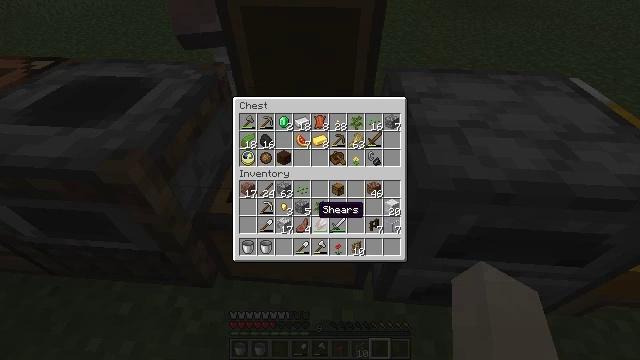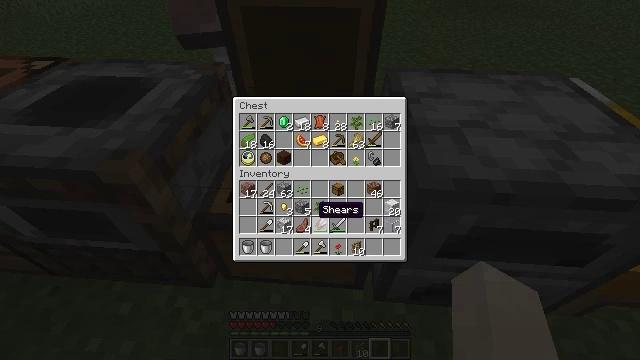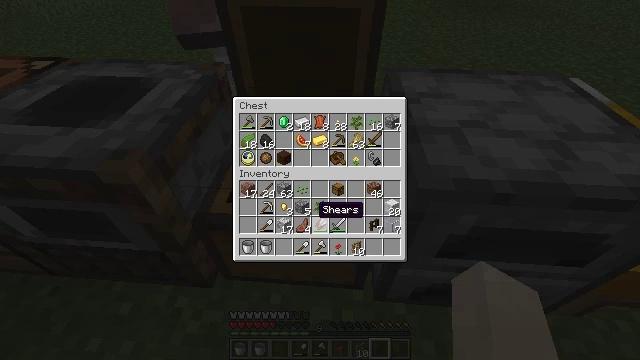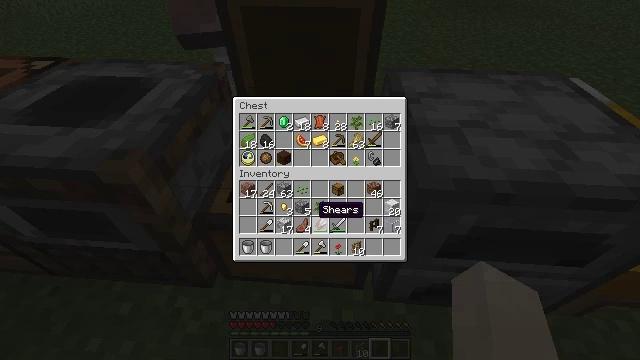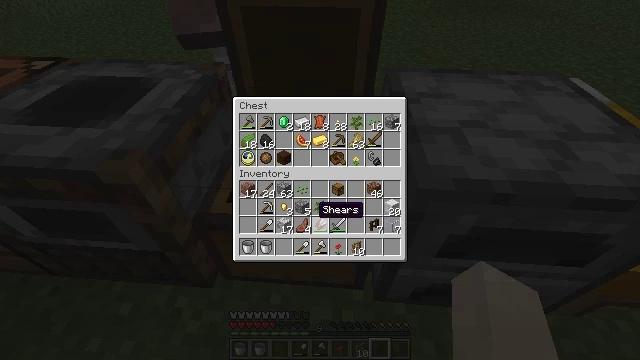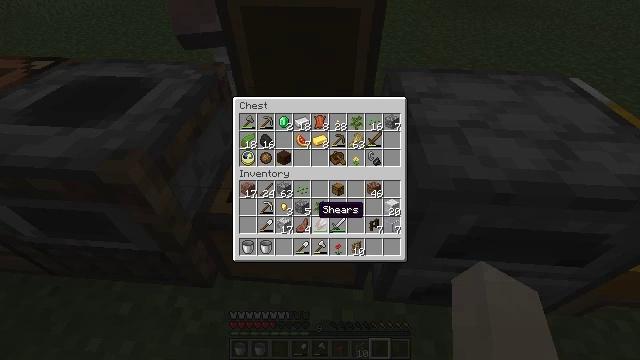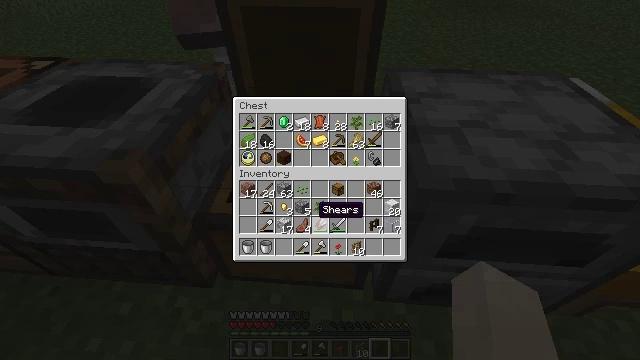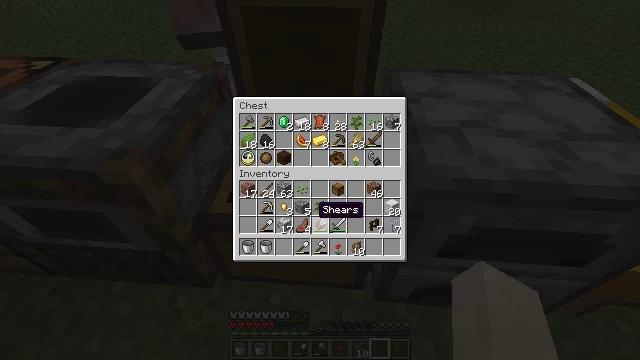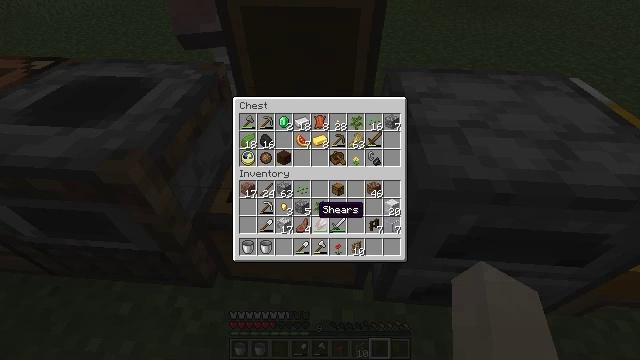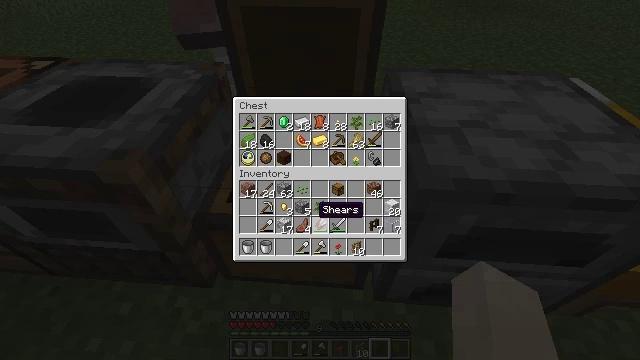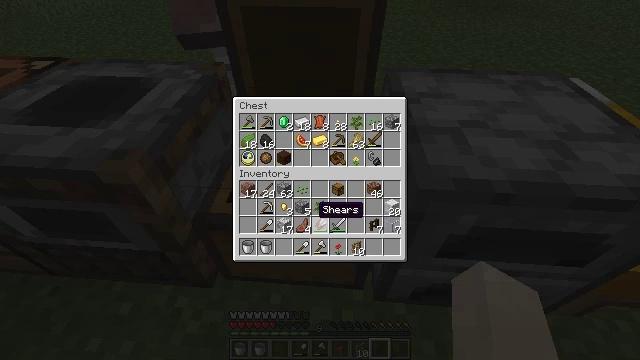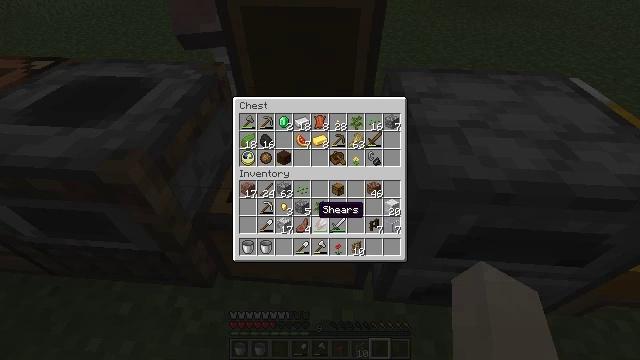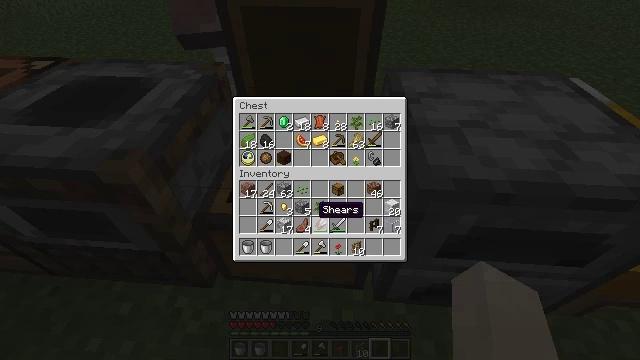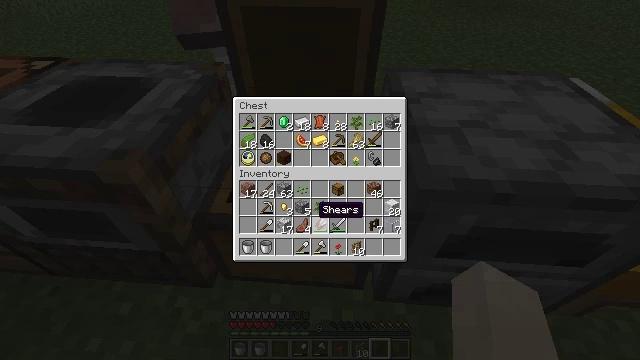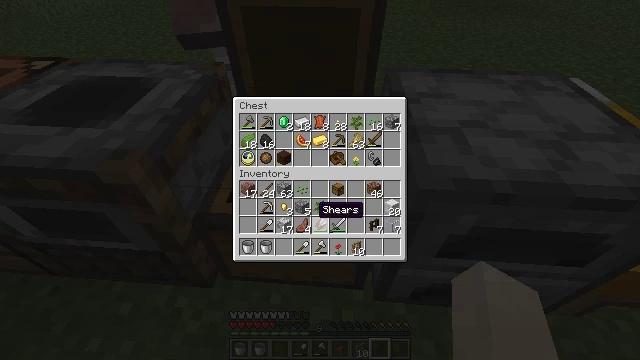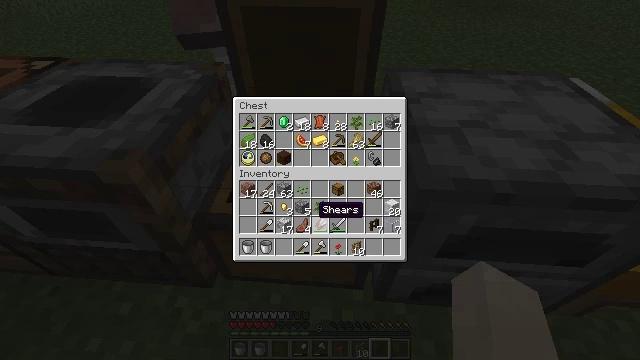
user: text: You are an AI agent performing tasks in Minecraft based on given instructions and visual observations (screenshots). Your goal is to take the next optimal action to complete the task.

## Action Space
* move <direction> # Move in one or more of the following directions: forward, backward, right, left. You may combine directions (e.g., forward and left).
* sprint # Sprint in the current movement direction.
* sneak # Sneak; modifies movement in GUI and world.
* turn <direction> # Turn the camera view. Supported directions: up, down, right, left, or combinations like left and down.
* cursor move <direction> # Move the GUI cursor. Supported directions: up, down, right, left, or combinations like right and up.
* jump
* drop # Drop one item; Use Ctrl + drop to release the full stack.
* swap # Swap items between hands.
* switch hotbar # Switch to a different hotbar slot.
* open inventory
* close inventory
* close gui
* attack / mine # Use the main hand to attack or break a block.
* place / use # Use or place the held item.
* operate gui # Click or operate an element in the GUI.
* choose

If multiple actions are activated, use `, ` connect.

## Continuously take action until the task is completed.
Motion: motion action
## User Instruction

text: Collect a dark oak sapling for replanting.
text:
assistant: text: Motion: no_op
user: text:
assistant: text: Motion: no_op
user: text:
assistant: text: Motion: no_op
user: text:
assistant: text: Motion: no_op
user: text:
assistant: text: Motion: no_op
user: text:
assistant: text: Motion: no_op
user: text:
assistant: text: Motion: no_op
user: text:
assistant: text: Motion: no_op
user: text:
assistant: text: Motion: no_op
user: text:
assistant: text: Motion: no_op
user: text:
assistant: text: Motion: no_op
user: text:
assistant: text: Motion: no_op
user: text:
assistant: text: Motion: no_op
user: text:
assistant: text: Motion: no_op
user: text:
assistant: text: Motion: no_op
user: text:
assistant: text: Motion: no_op
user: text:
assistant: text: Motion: no_op
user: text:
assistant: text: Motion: no_op
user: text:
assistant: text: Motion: no_op
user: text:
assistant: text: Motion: no_op
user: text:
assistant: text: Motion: no_op
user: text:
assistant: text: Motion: no_op
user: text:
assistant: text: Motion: no_op
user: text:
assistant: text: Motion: no_op
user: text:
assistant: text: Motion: no_op
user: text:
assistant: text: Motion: no_op
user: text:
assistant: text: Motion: no_op
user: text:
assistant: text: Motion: no_op
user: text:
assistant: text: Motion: no_op
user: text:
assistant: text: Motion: no_op